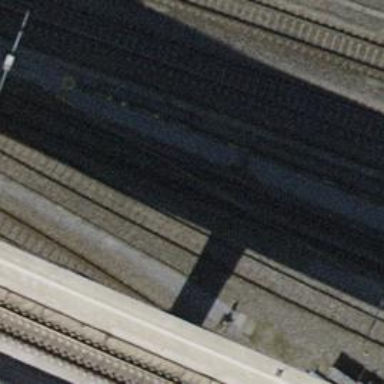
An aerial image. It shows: Railway yard with single rail track. The electrified track has contact line for power supply.